【题型】填空题　【知识点】平面几何　【难度】hard
草坪上有一个带有围栏的边长为30m的正三角形活动区域$ABC$，点$P$在边$BC$上，且$|PB|=2|PC|$，小闵同学在该区域玩耍，他在$P$处放置了一个手电筒，若手电筒发出的光线张角（任两条光线的最大夹角）为$60^\circ$，则手电筒在$ABC$内部所能照射到的地面的最大面积为$\underline{\quad\quad}\ \text{m}^2$
【解答】
\noindent \textbf{【答案】}$125\sqrt{3}$

\vspace{0.5em}
\noindent \textbf{【分析】}根据给定信息确定照射面积最大时情况，再利用正弦定理、三角形面积公式列式，利用基本不等式求出最大值.

\vspace{0.5em}
\noindent \textbf{【详解】}依题意，要使手电筒在$ABC$内部所能照射到的地面的面积最大，则光线必须经过$AB$、$AC$边，如图，

\vspace{0.5em}
\noindent 在正$\triangle ABC$中，$\angle EPF=\dfrac{\pi}{3}$，$BP=20$，$CP=10$，设$\angle BPF=\angle CEP=\theta$，
\noindent 由正弦定理得：$\dfrac{PC}{\sin\theta}=\dfrac{CE}{\sin\left(\dfrac{2\pi}{3}-\theta\right)}$，则$CE=\dfrac{10\sin\left(\dfrac{2\pi}{3}-\theta\right)}{\sin\theta}$，
\noindent $\dfrac{PB}{\sin\left(\dfrac{2\pi}{3}-\theta\right)}=\dfrac{BF}{\sin\theta}$，则$BF=\dfrac{20\sin\theta}{\sin\left(\dfrac{2\pi}{3}-\theta\right)}$，
\noindent $S=S_{\triangle ABC}-S_{\triangle BPF}-S_{\triangle CPE}=\dfrac{\sqrt{3}}{4}AB^2-\dfrac{1}{2}BF\cdot BP\cdot\sin\dfrac{\pi}{3}-\dfrac{1}{2}CP\cdot CE\cdot\sin\dfrac{\pi}{3}$
\noindent $=\dfrac{\sqrt{3}}{4}\cdot30^2-\dfrac{1}{2}\cdot\dfrac{20\sin\theta}{\sin\left(\dfrac{2\pi}{3}-\theta\right)}\cdot20\sin\dfrac{\pi}{3}-\dfrac{1}{2}\cdot10\cdot\dfrac{10\sin\left(\dfrac{2\pi}{3}-\theta\right)}{\sin\theta}\cdot\sin\dfrac{\pi}{3}$
\noindent $=225\sqrt{3}-100\sqrt{3}\cdot\dfrac{\sin\theta}{\sin\left(\dfrac{2\pi}{3}-\theta\right)}-25\sqrt{3}\cdot\dfrac{\sin\left(\dfrac{2\pi}{3}-\theta\right)}{\sin\theta}$
\noindent $=225\sqrt{3}-25\sqrt{3}\left[\dfrac{4\sin\theta}{\sin\left(\dfrac{2\pi}{3}-\theta\right)}+\dfrac{\sin\left(\dfrac{2\pi}{3}-\theta\right)}{\sin\theta}\right]\leq125\sqrt{3}$，
\noindent 当且仅当$\dfrac{4\sin\theta}{\sin\left(\dfrac{2\pi}{3}-\theta\right)}=\dfrac{\sin\left(\dfrac{2\pi}{3}-\theta\right)}{\sin\theta}$，即$\tan\theta=\dfrac{\sqrt{3}}{3}$，亦即$\theta=\dfrac{\pi}{6}$时取等号，
\noindent 所以手电筒在$ABC$内部所能照射到的地面的最大面积为$125\sqrt{3}\ \text{m}^2$.
\noindent 故答案为：$125\sqrt{3}$
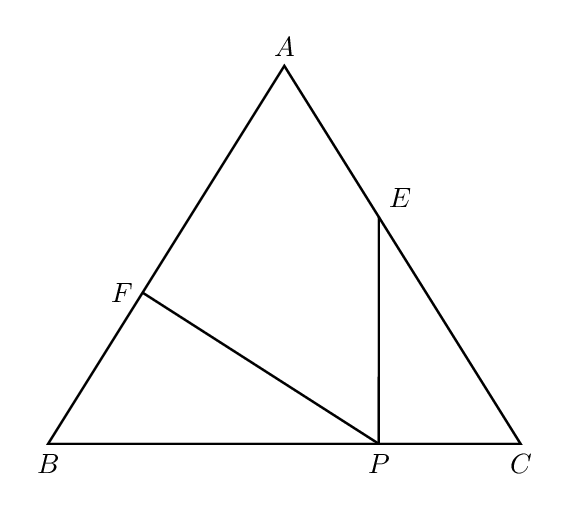